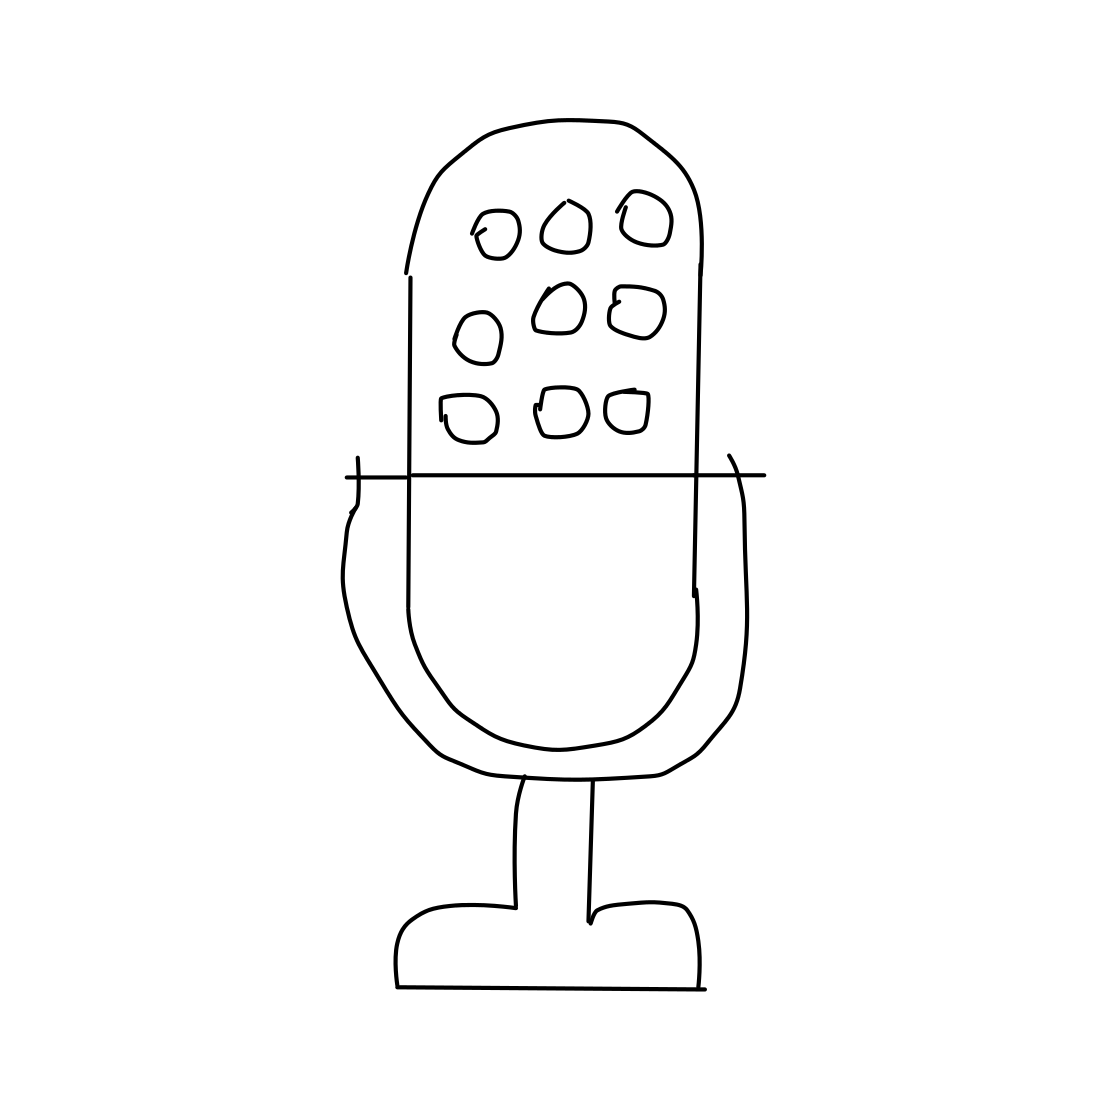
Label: microphone